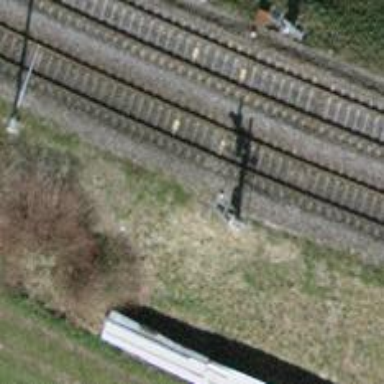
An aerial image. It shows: Railway signal.